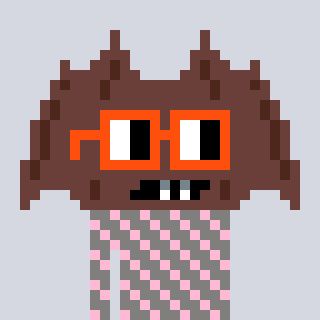
a pixel art character with square orange glasses, a bat-shaped head and a bluegrey-colored body on a cool background